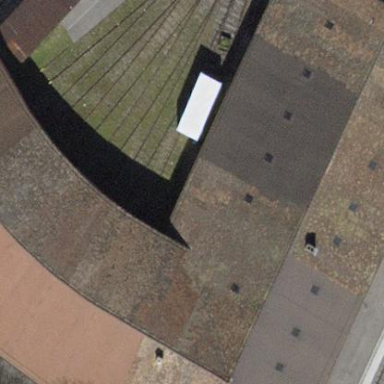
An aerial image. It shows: Warehouse building near railway roundhouse.